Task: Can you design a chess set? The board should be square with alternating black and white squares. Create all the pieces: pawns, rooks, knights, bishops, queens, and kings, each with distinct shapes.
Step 1345:
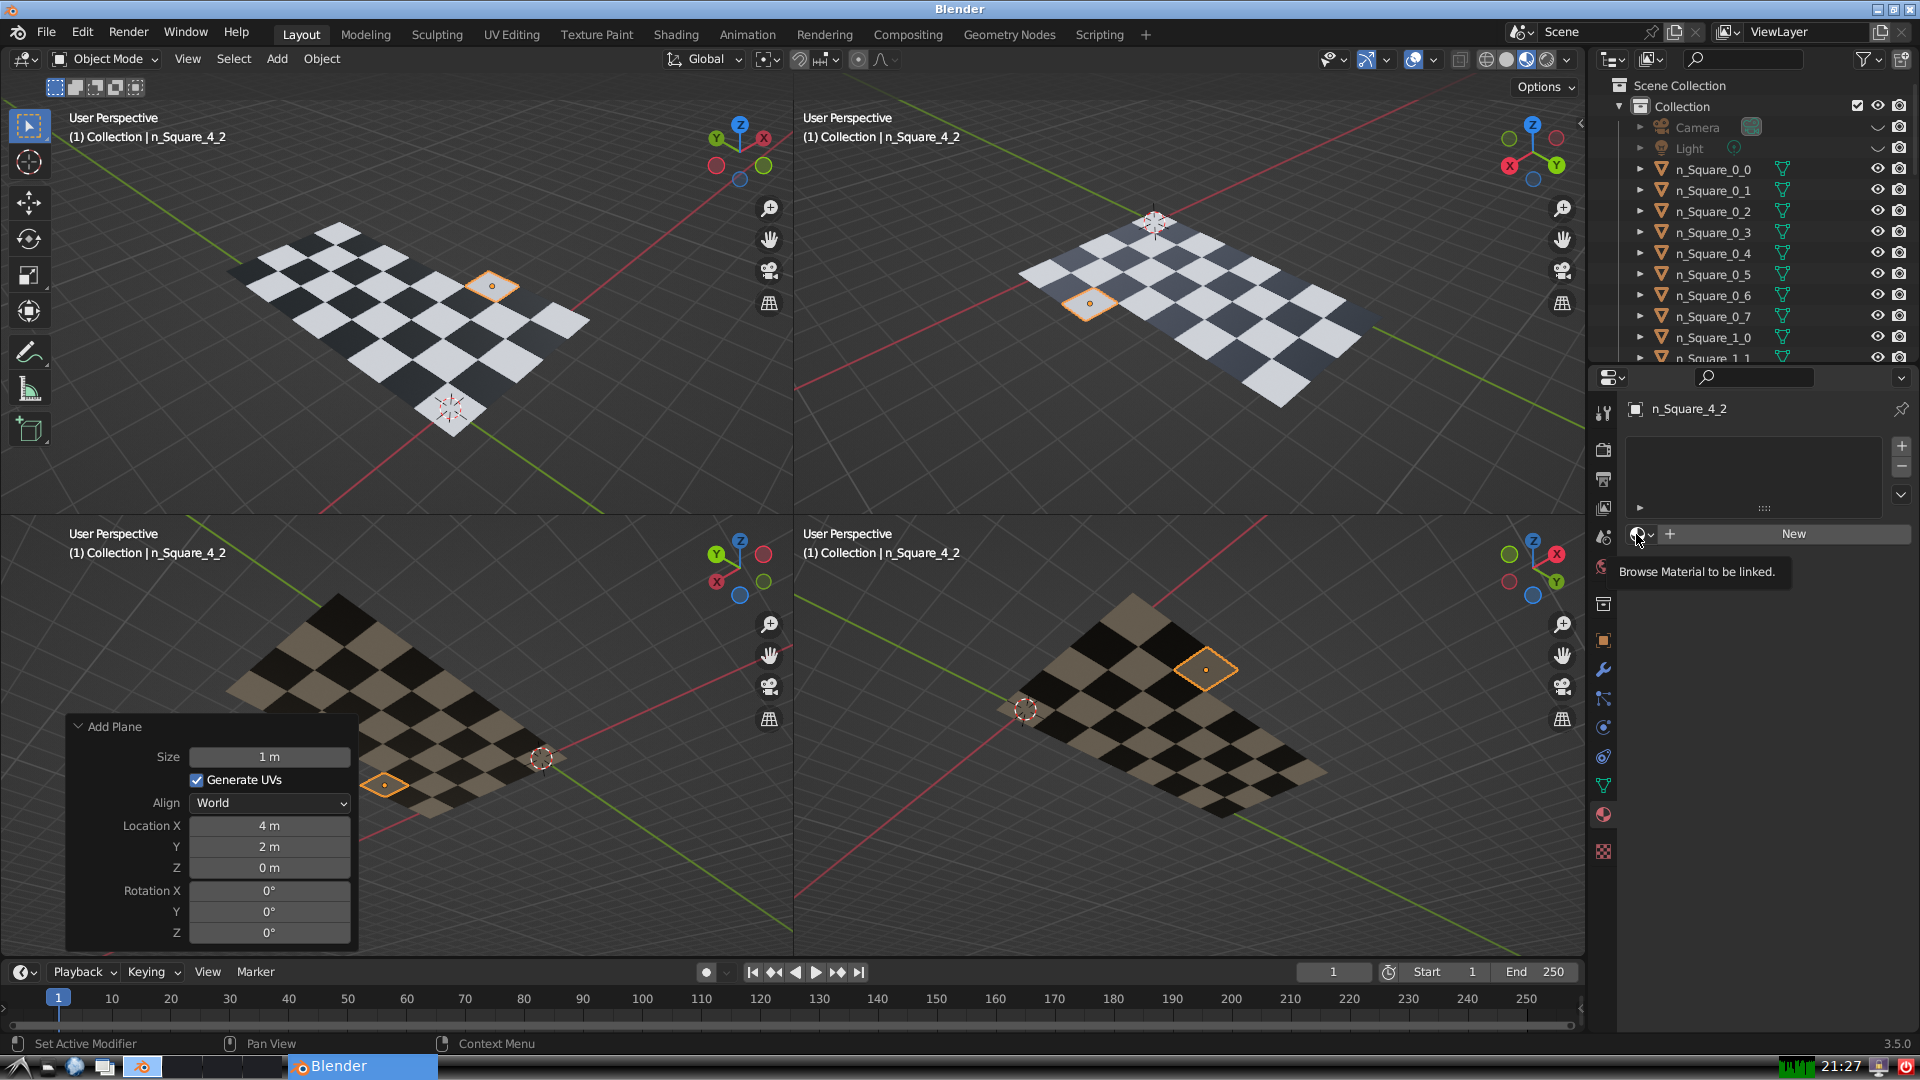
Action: click: no